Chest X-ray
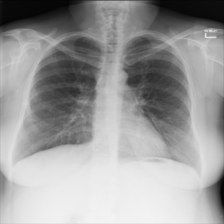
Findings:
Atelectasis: negative
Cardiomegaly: negative
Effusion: negative
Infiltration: negative
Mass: negative
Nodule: negative
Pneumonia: negative
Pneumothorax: negative
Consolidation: negative
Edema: negative
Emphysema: negative
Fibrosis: negative
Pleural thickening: negative
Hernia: negative